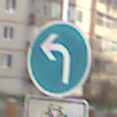
Verkehrszeichen: VorgeschriebeneFahrtrichtungLinks
Zusatzzeichen unten: EinspurigeFahrzeugeFrei5
Umgebung: Outdoor, Urban
Tageszeit: MorningAfternoon
Wetter: PartlyCloudy
Licht: Natural
Jahreszeit: NotSpecified
Kontrast: HighContrast